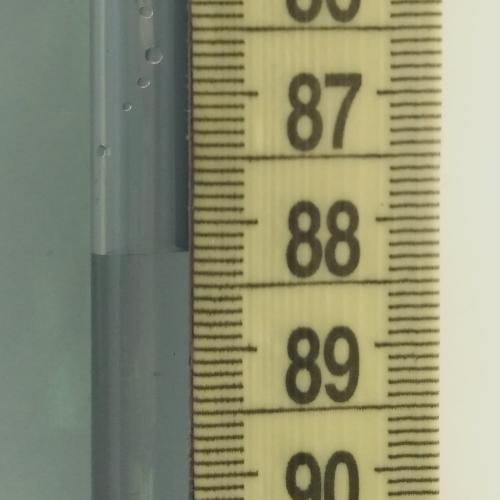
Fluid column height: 88.2 cm